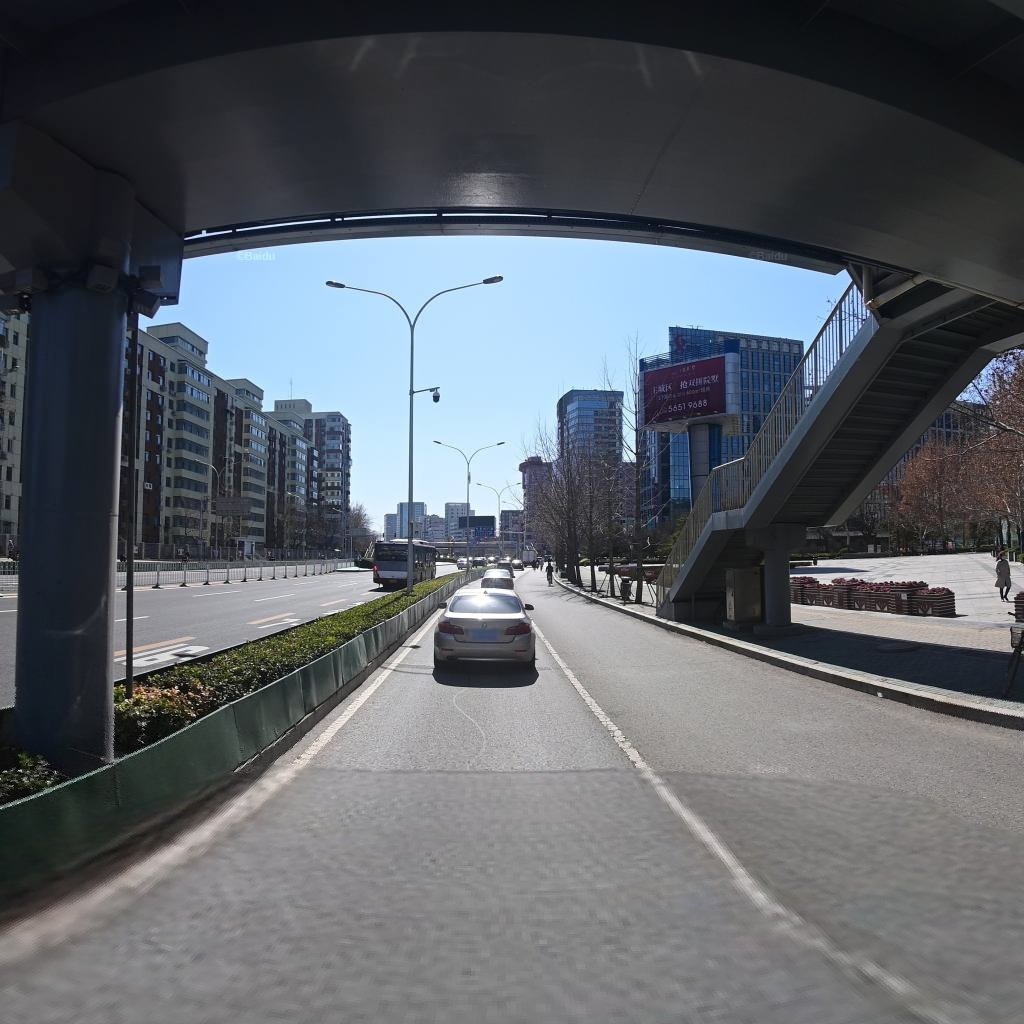
Region: Haidian
Road damage annotations: longitudinal patch